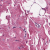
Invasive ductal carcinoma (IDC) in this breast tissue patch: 0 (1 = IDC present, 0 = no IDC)